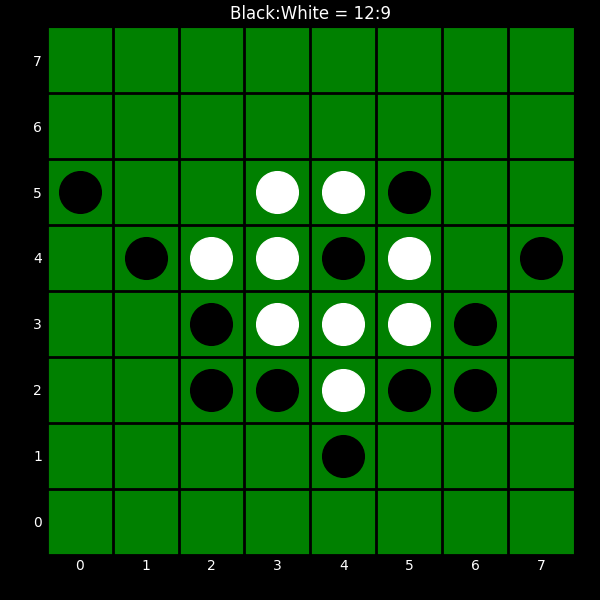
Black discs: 12
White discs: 9